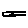
Label: line